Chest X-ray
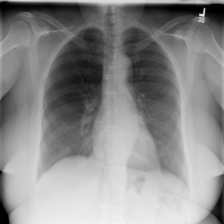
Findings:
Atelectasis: negative
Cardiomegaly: negative
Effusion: negative
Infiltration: negative
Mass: negative
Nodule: negative
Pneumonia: negative
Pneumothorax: negative
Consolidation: negative
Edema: negative
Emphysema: negative
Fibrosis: negative
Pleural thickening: negative
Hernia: negative